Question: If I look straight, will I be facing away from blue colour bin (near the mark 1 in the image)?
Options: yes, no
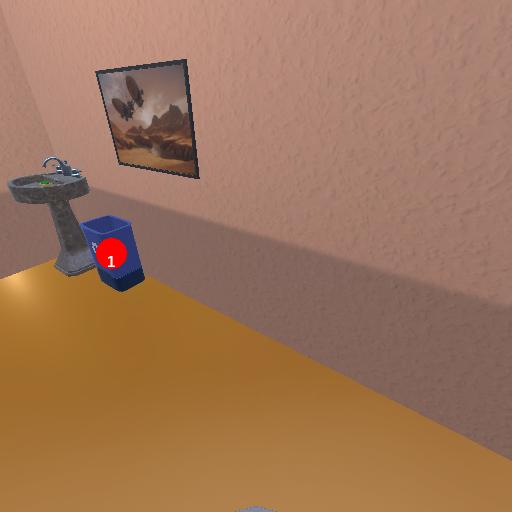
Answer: yes